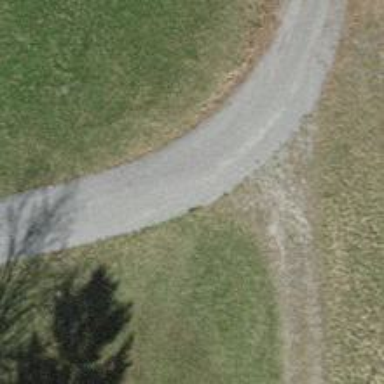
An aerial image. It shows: Track with grade 2 gravel surface.